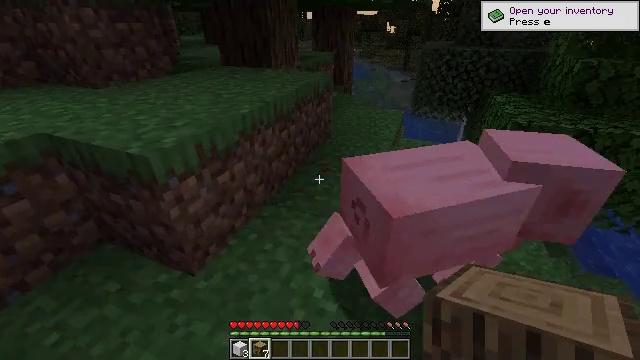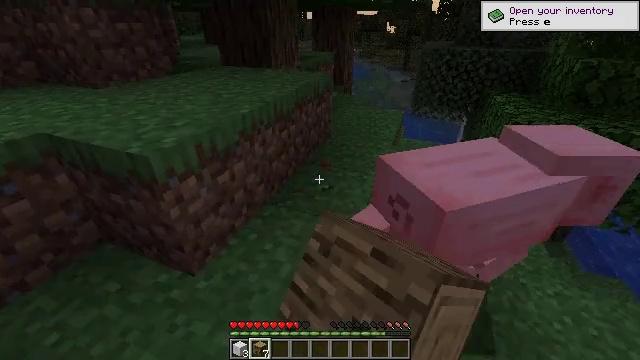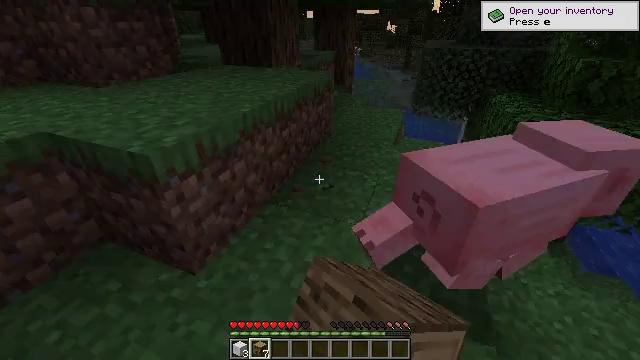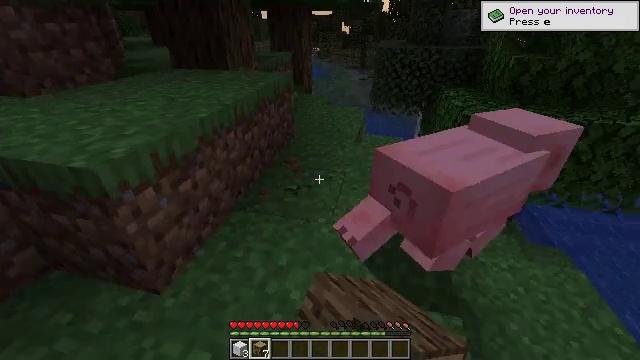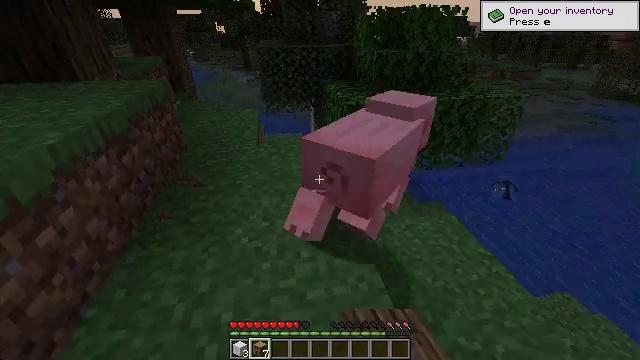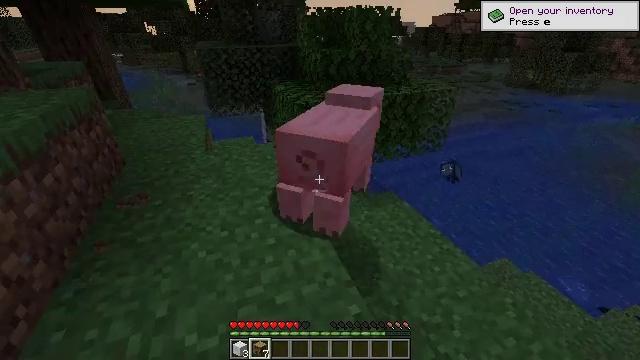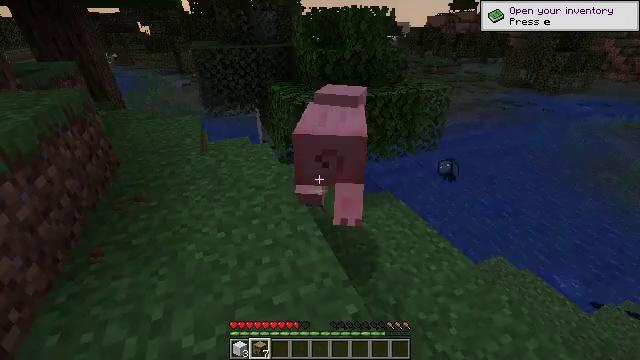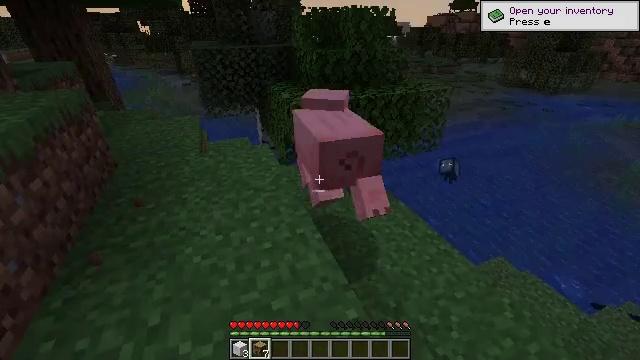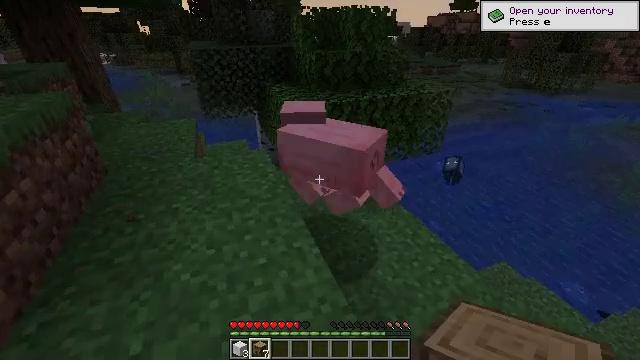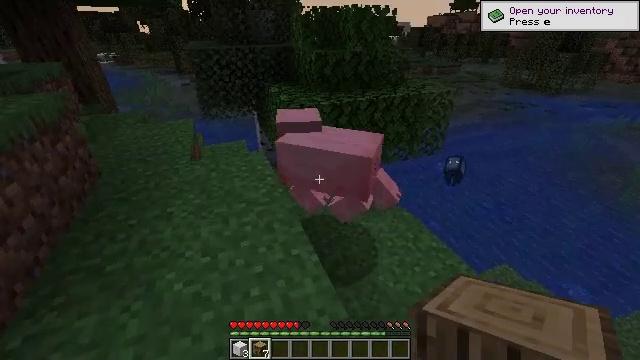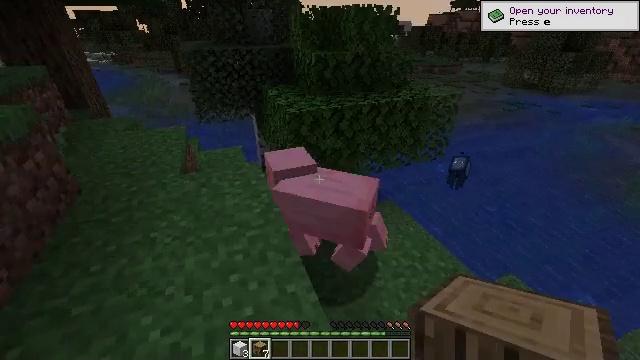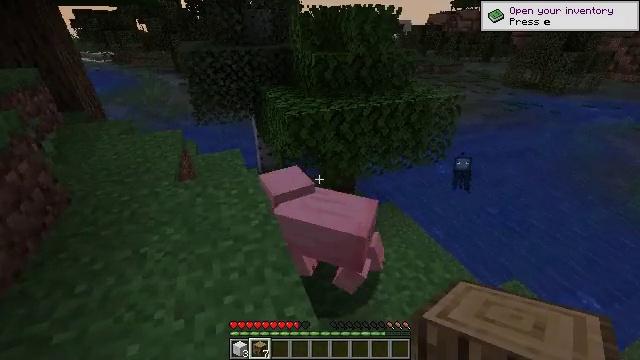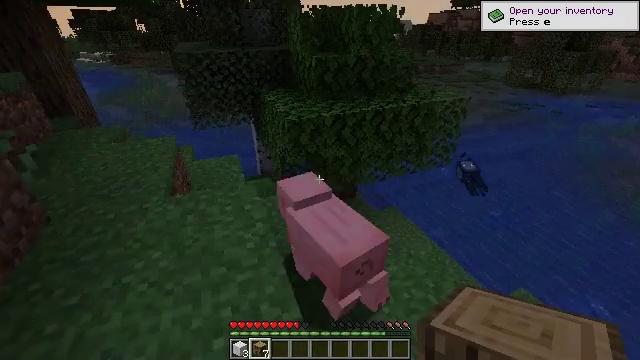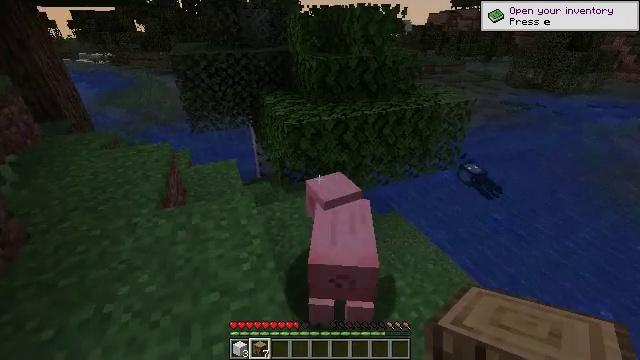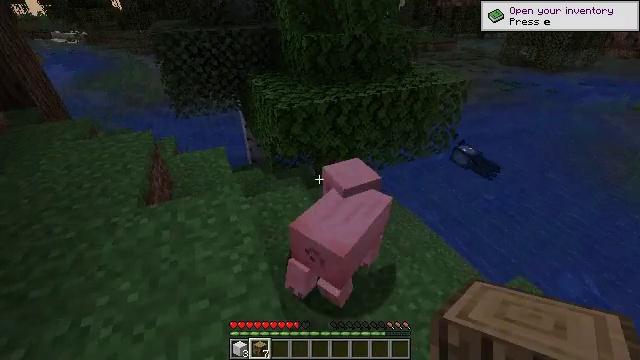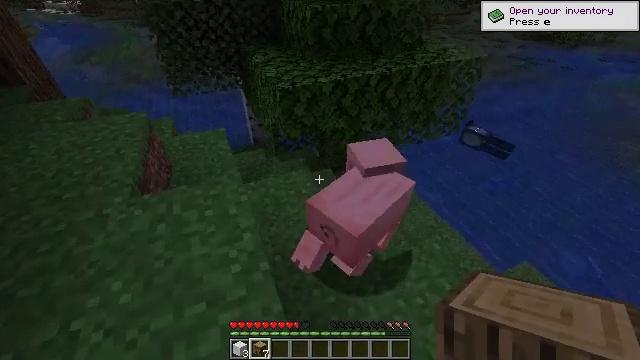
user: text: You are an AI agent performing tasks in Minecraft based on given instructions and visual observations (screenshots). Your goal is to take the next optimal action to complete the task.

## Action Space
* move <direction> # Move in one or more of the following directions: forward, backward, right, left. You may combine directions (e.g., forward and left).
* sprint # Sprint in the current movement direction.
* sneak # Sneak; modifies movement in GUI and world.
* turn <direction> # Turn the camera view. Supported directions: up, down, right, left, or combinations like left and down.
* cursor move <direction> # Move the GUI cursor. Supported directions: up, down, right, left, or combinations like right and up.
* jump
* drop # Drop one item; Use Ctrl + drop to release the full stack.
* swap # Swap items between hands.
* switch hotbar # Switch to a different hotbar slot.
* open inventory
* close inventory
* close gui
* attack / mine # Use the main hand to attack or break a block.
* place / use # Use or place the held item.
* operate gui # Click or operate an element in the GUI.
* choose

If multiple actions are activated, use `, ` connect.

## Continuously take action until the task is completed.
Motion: motion action
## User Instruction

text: Combat the pig.
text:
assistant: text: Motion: attack / mine
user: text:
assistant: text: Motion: attack / mine
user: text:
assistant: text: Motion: turn right, attack / mine
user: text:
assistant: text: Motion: turn right
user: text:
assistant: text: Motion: turn right
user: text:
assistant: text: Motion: no_op
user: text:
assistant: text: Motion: move forward
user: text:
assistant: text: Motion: move forward
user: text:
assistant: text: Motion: move forward
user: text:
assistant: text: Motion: move forward
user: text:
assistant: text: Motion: move forward
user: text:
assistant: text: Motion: move forward
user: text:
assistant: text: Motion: move forward
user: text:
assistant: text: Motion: move forward, turn right and down
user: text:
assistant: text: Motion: move forward, turn down
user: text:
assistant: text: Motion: move forward, turn left and down, attack / mine
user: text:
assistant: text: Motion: move forward, turn left and down, attack / mine
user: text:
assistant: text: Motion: turn left, attack / mine
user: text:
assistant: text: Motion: attack / mine
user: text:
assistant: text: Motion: turn right, attack / mine
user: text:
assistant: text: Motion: turn right and up
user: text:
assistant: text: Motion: turn right
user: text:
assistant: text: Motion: turn right
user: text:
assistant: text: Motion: move forward
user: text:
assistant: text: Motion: move forward
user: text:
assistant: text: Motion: move forward
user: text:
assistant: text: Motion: move forward
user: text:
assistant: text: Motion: move forward
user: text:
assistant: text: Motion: move forward, turn left and down
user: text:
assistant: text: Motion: move forward